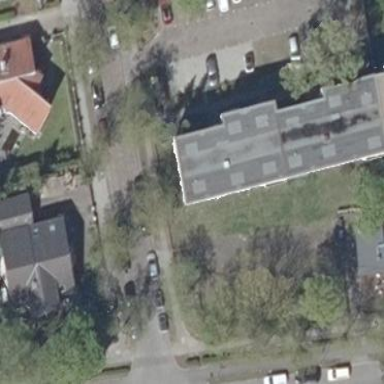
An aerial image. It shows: Image showing building with apartments.